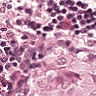
Metastatic tissue present: yes